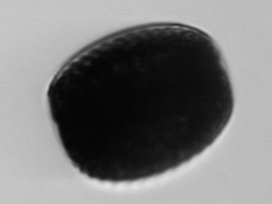
Label: Coscinodiscus